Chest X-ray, PA view. Patient: 56 years old, sex M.
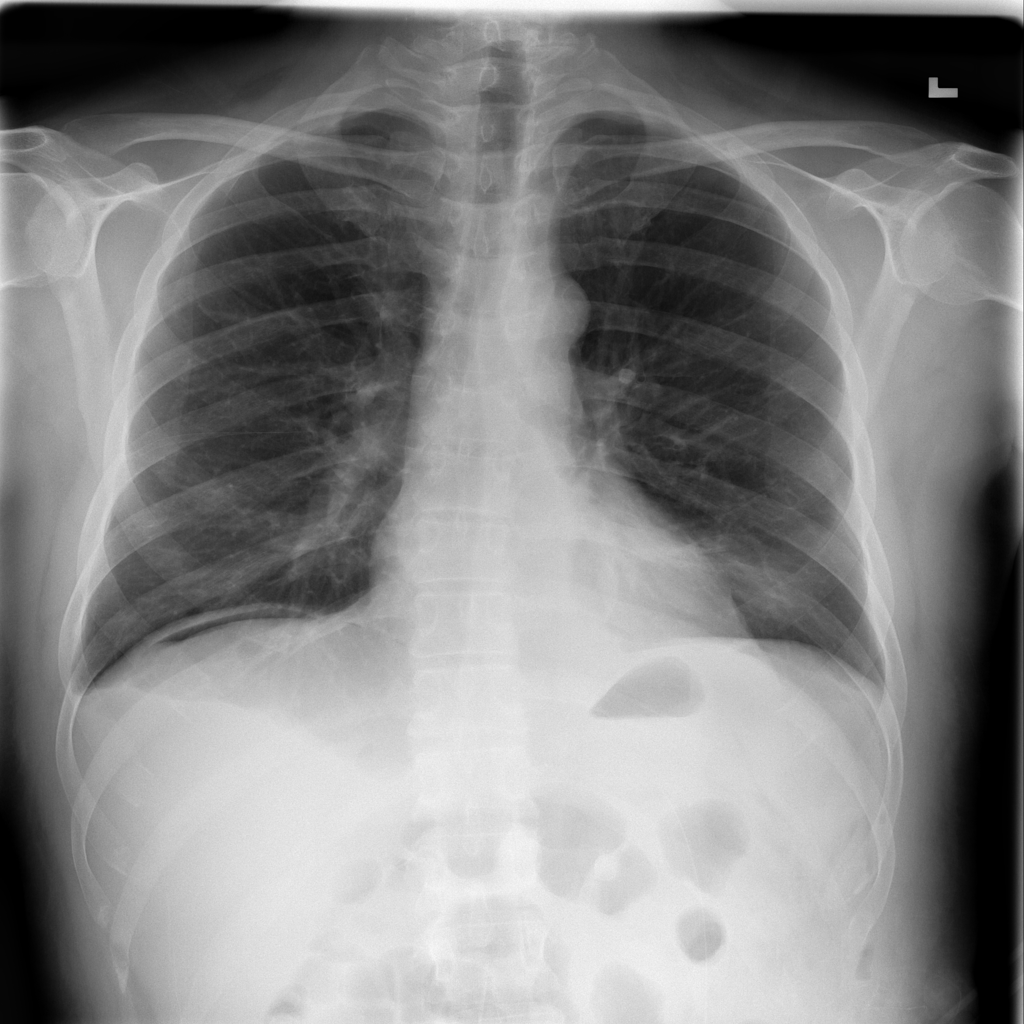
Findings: No Finding